Question: I need to draw in SVG parts of circle's circumference in different colours (please look at the picture below). Unfortunately I'm not good at SVG, so I found solution which is in my opinion very poor: I'm using 'describeArc()' function from <URL> and I draw two paths - one colourful circle and, over it, white circle with smaller radius. For example:
'''
PATH1 = describeArc(x=10000, y=5000, radius=3000, startAngle=45, endAngle=90)
PATH2 = describeArc(x=10000, y=5000, radius=2800, startAngle=45, endAngle=90)
'''
and after inserting it into svg, I have:
'''
<path d=PATH1 fill="red" stroke-width="0" />
<path d=PATH2 fill="white" stroke="white" stroke-width="100" />
'''
It works, but for me it's the ugly solution. How can I do it better?

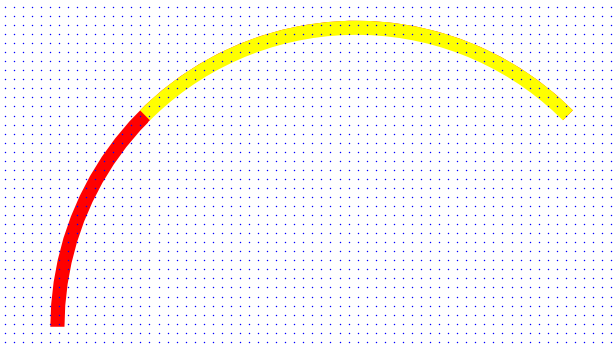
Answer: That function is called 'describeArc()', but is actually drawing a circular sector, not an arc.
I agree it is kind of ugly because you are unnecessarily drawing - and overdrawing - most of the sector. And you will get issues with some of the colours bleeding around the edge of the white. I assume that's why you are including the white stroke.
The solution is very simple. Change the 'describeArc()' function so that it is only drawing the arc, and not the rest of the sector. Change the code as follows:
'''
var d = [
"M", start.x, start.y,
"A", radius, radius, 0, arcSweep, 0, end.x, end.y
].join(" ");
'''
Ie. remove the two "L" path commands that form the other two sides of the sector. In other words, use the answer by @opsb, not the @Ahtenus answer.